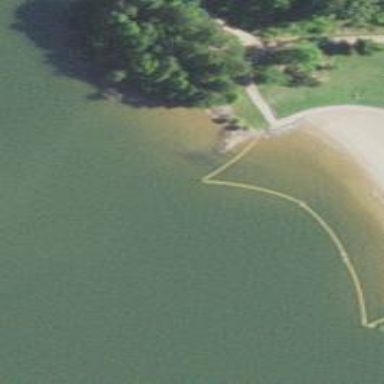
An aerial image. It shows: Swimming area meant for leisure land activities like swimming.